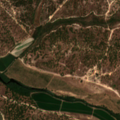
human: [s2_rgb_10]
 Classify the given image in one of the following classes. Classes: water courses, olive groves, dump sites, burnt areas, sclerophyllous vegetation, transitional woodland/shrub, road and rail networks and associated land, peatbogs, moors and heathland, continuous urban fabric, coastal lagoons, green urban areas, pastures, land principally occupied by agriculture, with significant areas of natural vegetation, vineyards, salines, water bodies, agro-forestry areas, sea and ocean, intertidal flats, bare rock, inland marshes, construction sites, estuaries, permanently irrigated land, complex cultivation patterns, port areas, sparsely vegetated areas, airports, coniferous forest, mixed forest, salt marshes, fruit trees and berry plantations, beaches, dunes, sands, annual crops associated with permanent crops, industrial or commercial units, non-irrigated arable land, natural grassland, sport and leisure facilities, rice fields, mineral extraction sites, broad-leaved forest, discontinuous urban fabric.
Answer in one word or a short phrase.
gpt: permanently irrigated land, rice fields, agro-forestry areas, broad-leaved forest, mixed forest, transitional woodland/shrub, water bodies